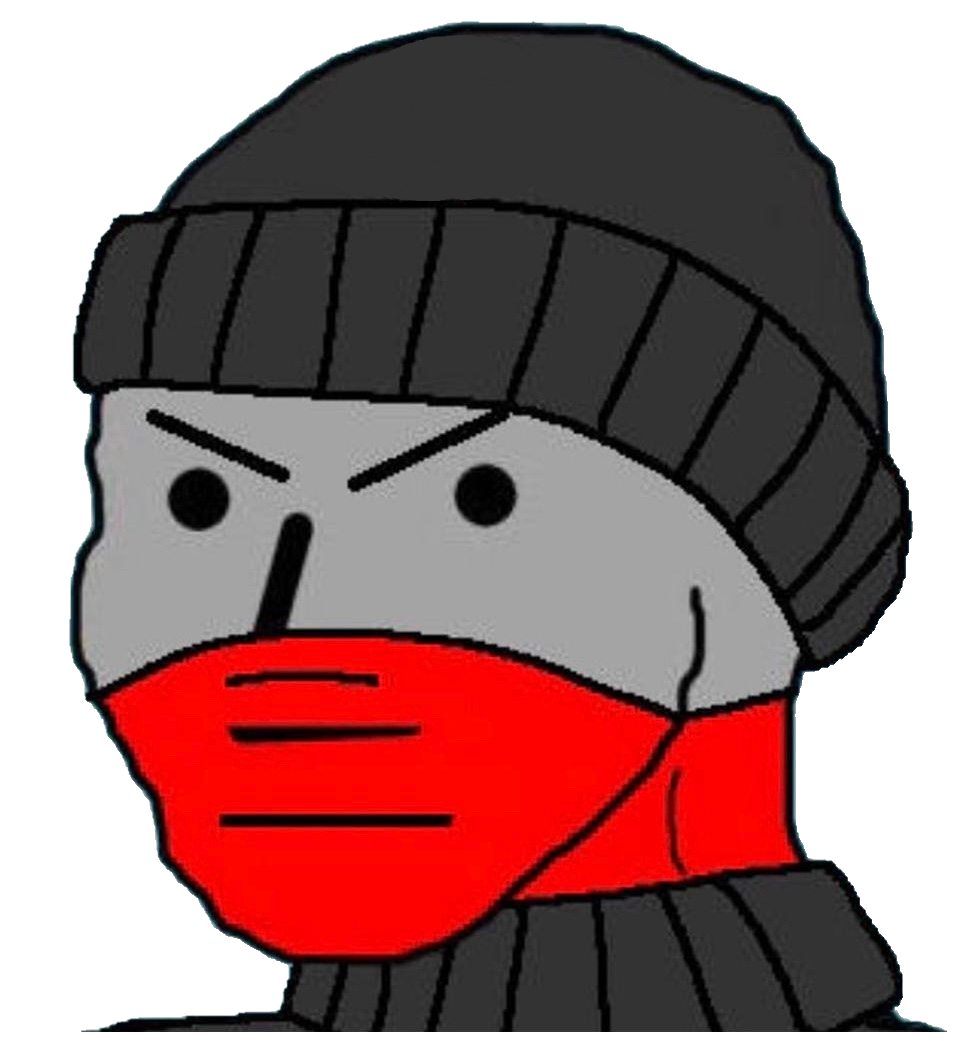
Label: 5_NPC